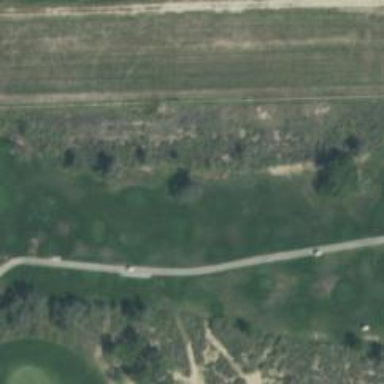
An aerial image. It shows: Golf tee.